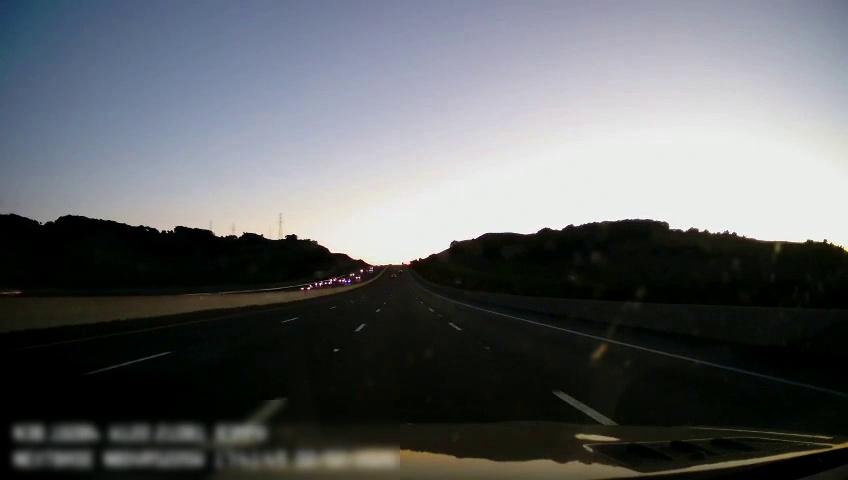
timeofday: Dusk/Dawn/Twilight
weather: Sunny
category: Drivable Space
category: Vehicles | Car
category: Lanes | Alternate Lane
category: Lanes | Current Lane
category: Lanes | Current Lane
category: Lanes | Alternate Lane
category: Lanes | Alternate Lane